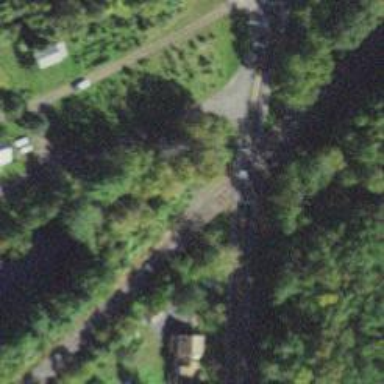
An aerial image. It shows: Level crossing along the railway.